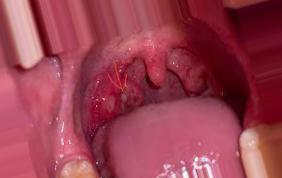
Condition: Mouth Ulcer